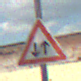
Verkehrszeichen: Gegenverkehr
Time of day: Midday
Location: Outdoor (Suburban)
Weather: PartlyCloudy
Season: NotSpecified
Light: Natural